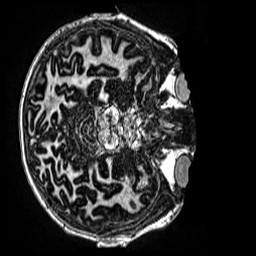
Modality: MP2RAGE
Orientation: axial
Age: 12
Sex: male
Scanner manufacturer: siemens
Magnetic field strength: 3 T
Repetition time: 4 s
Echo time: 0.00299 s